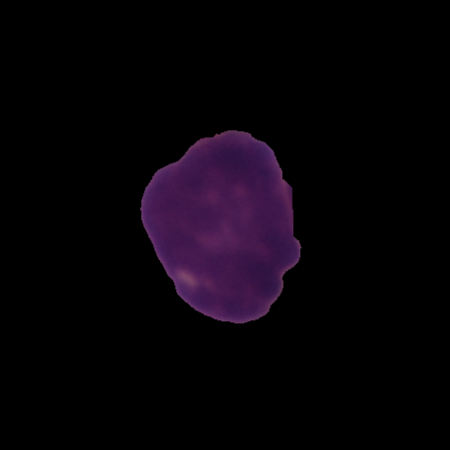
Label: healthy